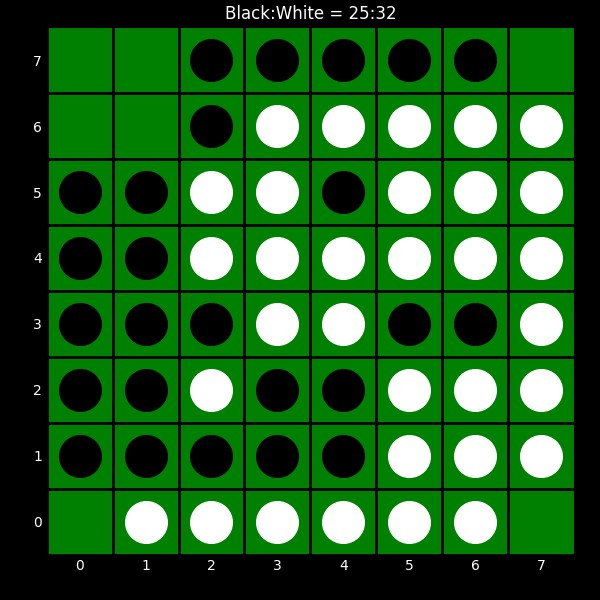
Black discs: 25
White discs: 32